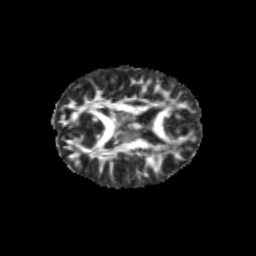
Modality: FA
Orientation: axial
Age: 11
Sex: female
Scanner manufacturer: siemens
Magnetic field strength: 3 T
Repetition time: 3.8 s
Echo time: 0.07 s